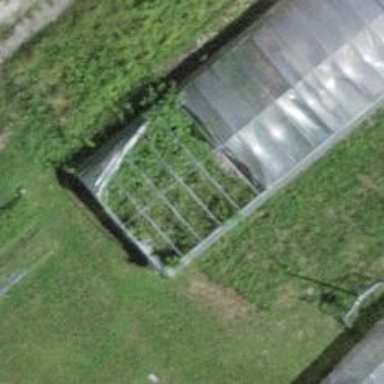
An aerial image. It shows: Greenhouse.